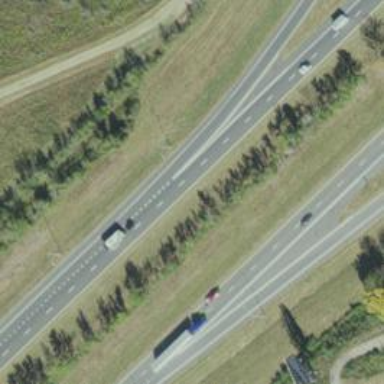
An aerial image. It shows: Motorway link.